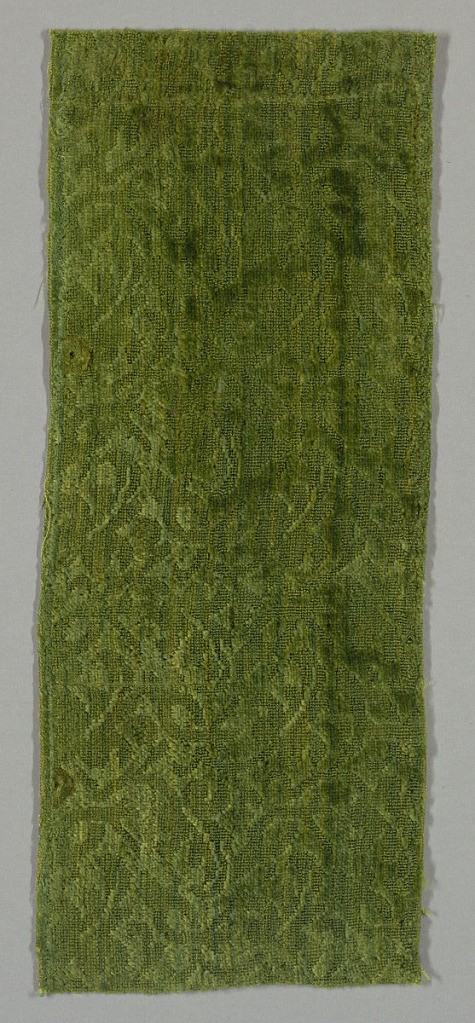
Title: Fragment
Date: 18th century
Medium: silk Technique: supplementary warp forming cut and uncut raised pile (velvet)
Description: Scrolling branches in green.